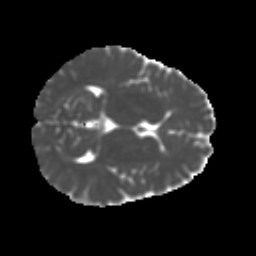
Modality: MD
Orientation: axial
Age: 12
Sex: male
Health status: ill
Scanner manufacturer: ge
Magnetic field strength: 3 T
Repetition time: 6.752 s
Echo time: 0.079 s